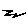
Label: zigzag